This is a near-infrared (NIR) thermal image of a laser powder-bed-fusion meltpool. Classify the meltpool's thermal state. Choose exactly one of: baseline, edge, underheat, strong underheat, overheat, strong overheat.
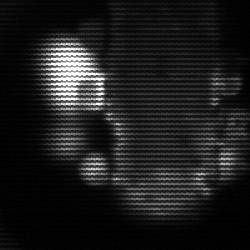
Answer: strong underheat